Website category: university
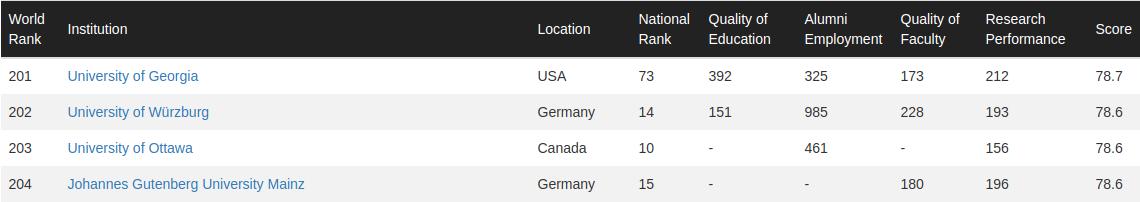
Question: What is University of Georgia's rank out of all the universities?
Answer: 201

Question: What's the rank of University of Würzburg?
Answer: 202

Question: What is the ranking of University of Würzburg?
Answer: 202

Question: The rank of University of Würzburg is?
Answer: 202

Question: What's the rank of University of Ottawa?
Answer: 203

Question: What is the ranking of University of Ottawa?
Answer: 203

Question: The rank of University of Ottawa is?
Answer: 203

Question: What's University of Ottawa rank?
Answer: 203

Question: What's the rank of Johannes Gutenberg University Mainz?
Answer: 204

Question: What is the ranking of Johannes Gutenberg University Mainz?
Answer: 204

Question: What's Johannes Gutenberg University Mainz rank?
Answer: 204

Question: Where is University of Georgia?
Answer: USA

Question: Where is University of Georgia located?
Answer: USA

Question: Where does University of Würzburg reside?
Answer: Germany

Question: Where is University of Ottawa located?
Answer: Canada

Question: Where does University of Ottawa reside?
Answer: Canada

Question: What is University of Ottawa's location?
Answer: Canada

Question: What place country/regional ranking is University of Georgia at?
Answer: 73

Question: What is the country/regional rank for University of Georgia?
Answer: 73

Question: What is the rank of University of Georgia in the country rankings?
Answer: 73

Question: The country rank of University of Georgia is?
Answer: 73

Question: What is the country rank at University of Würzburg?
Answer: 14

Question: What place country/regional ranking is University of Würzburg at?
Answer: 14

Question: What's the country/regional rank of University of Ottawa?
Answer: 10

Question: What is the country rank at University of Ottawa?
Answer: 10

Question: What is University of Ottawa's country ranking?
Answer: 10

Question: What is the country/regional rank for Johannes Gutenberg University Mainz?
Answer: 15

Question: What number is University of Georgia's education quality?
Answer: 392

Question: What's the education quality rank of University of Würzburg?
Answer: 151

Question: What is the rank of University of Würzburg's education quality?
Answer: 151

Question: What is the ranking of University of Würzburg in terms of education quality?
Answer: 151

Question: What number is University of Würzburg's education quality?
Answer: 151

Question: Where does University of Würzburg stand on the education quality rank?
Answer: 151

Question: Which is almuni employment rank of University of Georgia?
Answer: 325

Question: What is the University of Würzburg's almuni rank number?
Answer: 985

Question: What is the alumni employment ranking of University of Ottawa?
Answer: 461

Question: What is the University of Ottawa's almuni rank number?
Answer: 461

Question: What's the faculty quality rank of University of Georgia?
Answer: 173

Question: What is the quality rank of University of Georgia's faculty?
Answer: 173

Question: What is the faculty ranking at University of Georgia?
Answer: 173

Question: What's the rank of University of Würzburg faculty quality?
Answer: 228

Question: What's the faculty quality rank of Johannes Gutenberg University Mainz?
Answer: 180

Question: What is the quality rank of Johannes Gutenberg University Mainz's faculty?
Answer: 180

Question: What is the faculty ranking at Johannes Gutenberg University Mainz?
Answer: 180

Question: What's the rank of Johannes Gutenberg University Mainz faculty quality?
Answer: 180

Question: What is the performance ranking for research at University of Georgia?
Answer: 212

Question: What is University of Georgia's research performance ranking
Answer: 212

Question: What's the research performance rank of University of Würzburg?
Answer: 193

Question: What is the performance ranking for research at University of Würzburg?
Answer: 193

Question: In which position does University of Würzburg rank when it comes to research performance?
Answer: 193

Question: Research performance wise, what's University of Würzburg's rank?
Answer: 193

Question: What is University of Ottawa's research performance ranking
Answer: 156

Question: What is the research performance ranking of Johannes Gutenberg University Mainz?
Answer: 196

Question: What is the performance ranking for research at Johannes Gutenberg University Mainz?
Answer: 196

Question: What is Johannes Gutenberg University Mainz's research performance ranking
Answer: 196

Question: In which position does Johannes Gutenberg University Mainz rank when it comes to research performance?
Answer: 196

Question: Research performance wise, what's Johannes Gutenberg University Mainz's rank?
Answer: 196

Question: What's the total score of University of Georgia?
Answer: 78.7

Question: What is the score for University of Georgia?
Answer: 78.7

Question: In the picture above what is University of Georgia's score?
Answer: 78.7

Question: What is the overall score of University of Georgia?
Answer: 78.7

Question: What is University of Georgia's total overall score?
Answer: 78.7

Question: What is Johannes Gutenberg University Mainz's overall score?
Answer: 78.6

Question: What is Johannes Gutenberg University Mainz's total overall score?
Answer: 78.6